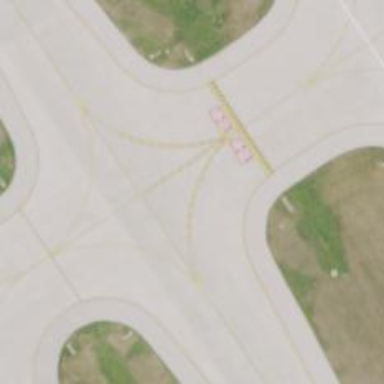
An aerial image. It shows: View of taxiway at the airport.